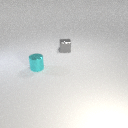
small gray metal cube to the right of small cyan metal cylinder